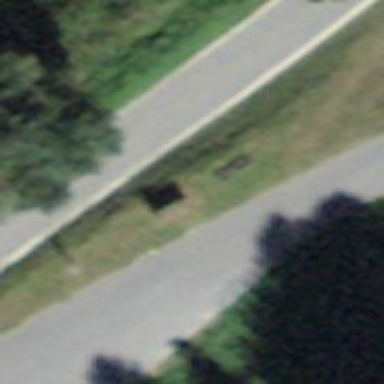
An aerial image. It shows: Bench.